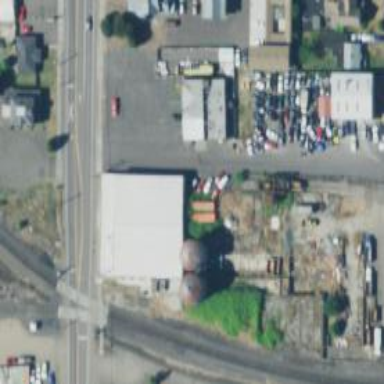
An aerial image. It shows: Alley designated for service vehicles.